Question: How do I create a folder with an icon for Finder (like I do it with the Dropbox installer)?

It's also interesting to know, how do I do it as user - not a programmer? Are there any tools for that?
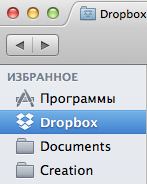
Answer: Now that the Finder is using gray icons in the sidebar, it doesn't pay attention to a folder's custom icon. Some folders, like Applications or Desktop, get special icons because the Finder knows they're special, but there is no way to tell the Finder about new types of special folders. I'm fairly certain Dropbox uses a code injection hack to force its own custom icon.